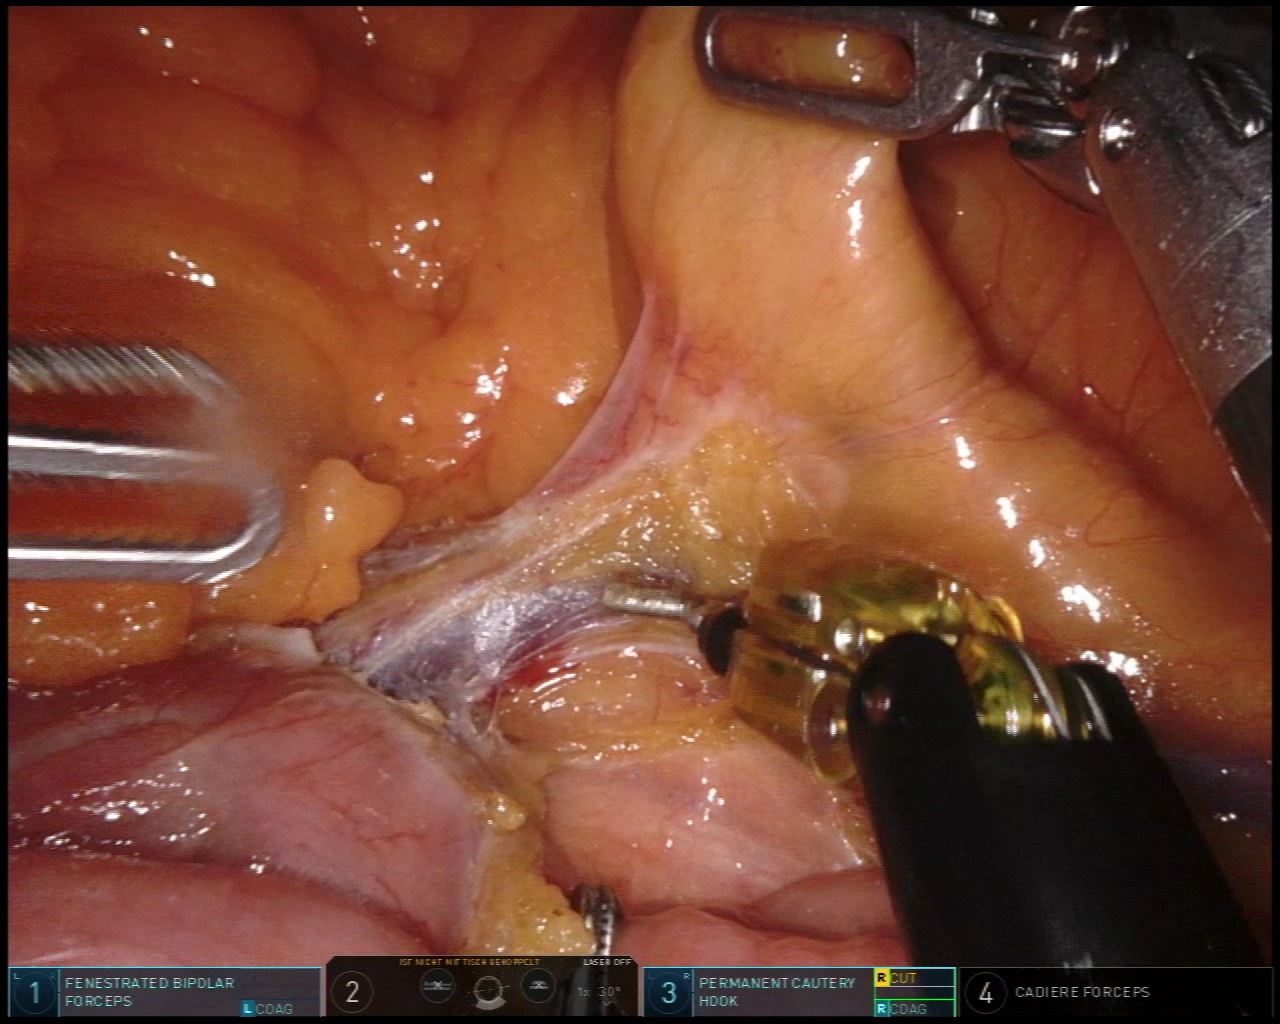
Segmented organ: intestinal_veins
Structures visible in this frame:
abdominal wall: no
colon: no
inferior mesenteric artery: no
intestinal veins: yes
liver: no
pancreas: no
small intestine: yes
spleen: no
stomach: no
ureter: no
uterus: no
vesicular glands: no